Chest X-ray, PA view. Patient: 50 years old, sex F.
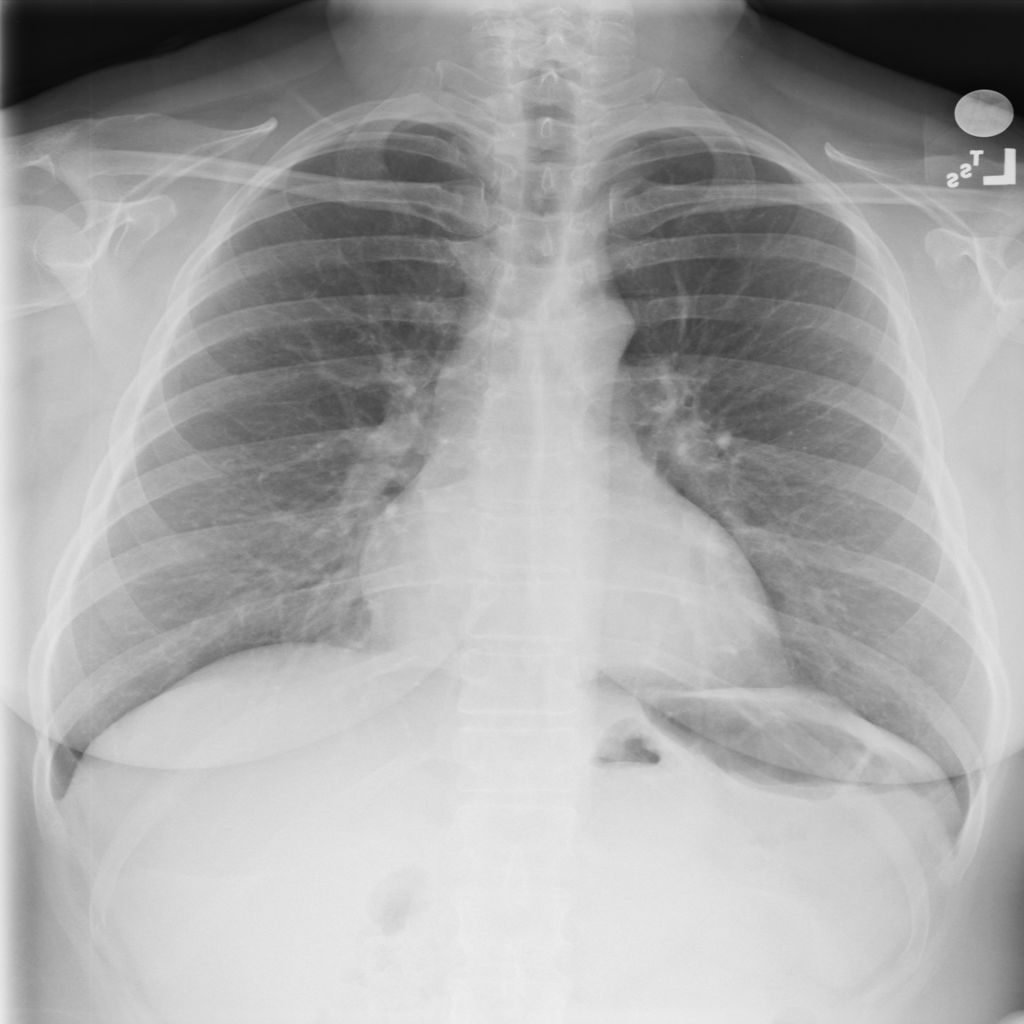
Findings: No Finding